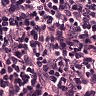
Metastatic tissue present: no